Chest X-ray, AP view. Patient: 55 years old, sex M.
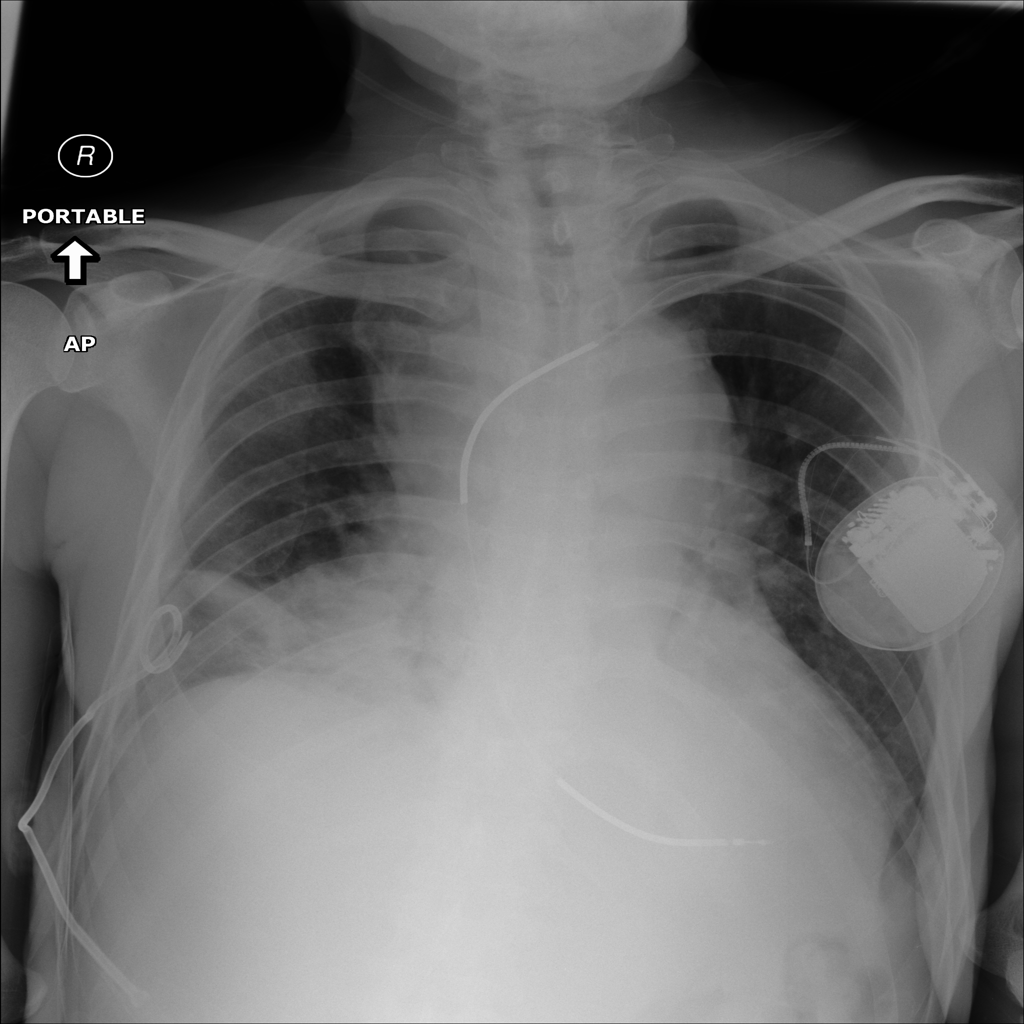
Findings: Atelectasis, Effusion